Question: Sorry, this is really basic. My first experience with Java Swing using Eclipse. I'm trying to write a very simple 'JOptionPane'. I want the question mark icon to appear, but all I am getting is the Java coffee cup icon. What am I doing wrong? Thanks!
'''
Object[] options = {"Encrypt", "Decrypt"};
int n = JOptionPane.showOptionDialog(new JFrame(),
"What Do You Want to Do?",
"Crypto",
JOptionPane.YES_NO_OPTION,
JOptionPane.QUESTION_MESSAGE,
null, //do not use a custom Icon
options, //the titles of buttons
options[0]); //default button title
'''

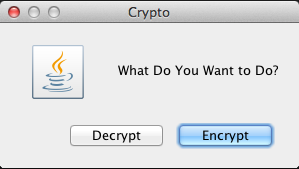
Answer: Please have a look at <URL>
Try with different themes
'''
EventQueue.invokeLater(new Runnable() {
@Override
public void run() {
try {
UIManager.setLookAndFeel("javax.swing.plaf.metal.MetalLookAndFeel");
// Set Motif L&F on any platform
// UIManager.setLookAndFeel("com.sun.java.swing.plaf.motif.MotifLookAndFeel");
// Set cross-platform Java L&F (also called "Metal")
// UIManager.setLookAndFeel(UIManager.getCrossPlatformLookAndFeelClassName());
// Set System L&F
//UIManager.setLookAndFeel(UIManager.getSystemLookAndFeelClassName());
} catch (ClassNotFoundException ex) {
} catch (InstantiationException ex) {
} catch (IllegalAccessException ex) {
} catch (UnsupportedLookAndFeelException ex) {
}
Object[] options = { "Encrypt", "Decrypt" };
JOptionPane.showOptionDialog(new JFrame(), "What Do You Want to Do?", "Crypto",
JOptionPane.YES_NO_OPTION, JOptionPane.QUESTION_MESSAGE, null, // do not use a
// custom Icon
options, // the titles of buttons
options[0]); // default button title
}
});
'''
With different themes: